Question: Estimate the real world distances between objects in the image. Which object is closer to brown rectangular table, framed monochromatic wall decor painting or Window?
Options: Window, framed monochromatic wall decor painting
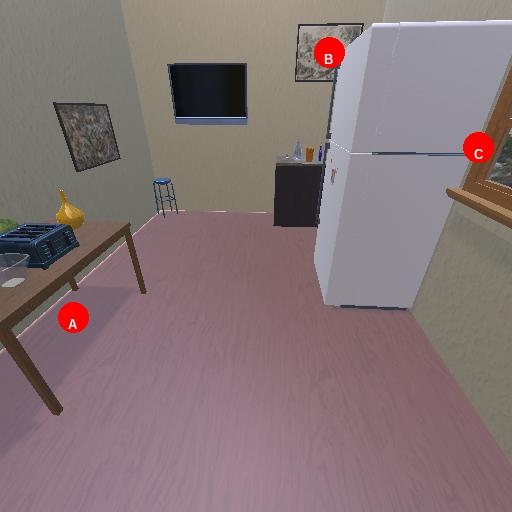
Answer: Window